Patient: sex M, age 58
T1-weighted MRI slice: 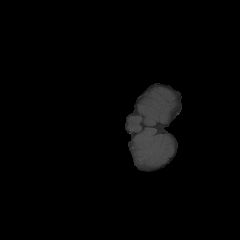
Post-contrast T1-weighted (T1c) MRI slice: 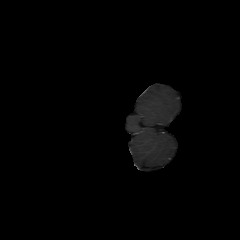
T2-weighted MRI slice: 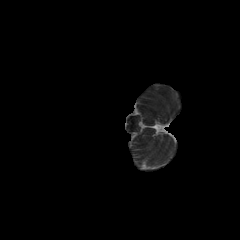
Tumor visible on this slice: no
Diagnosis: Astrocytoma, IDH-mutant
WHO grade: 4